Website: apple
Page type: payment
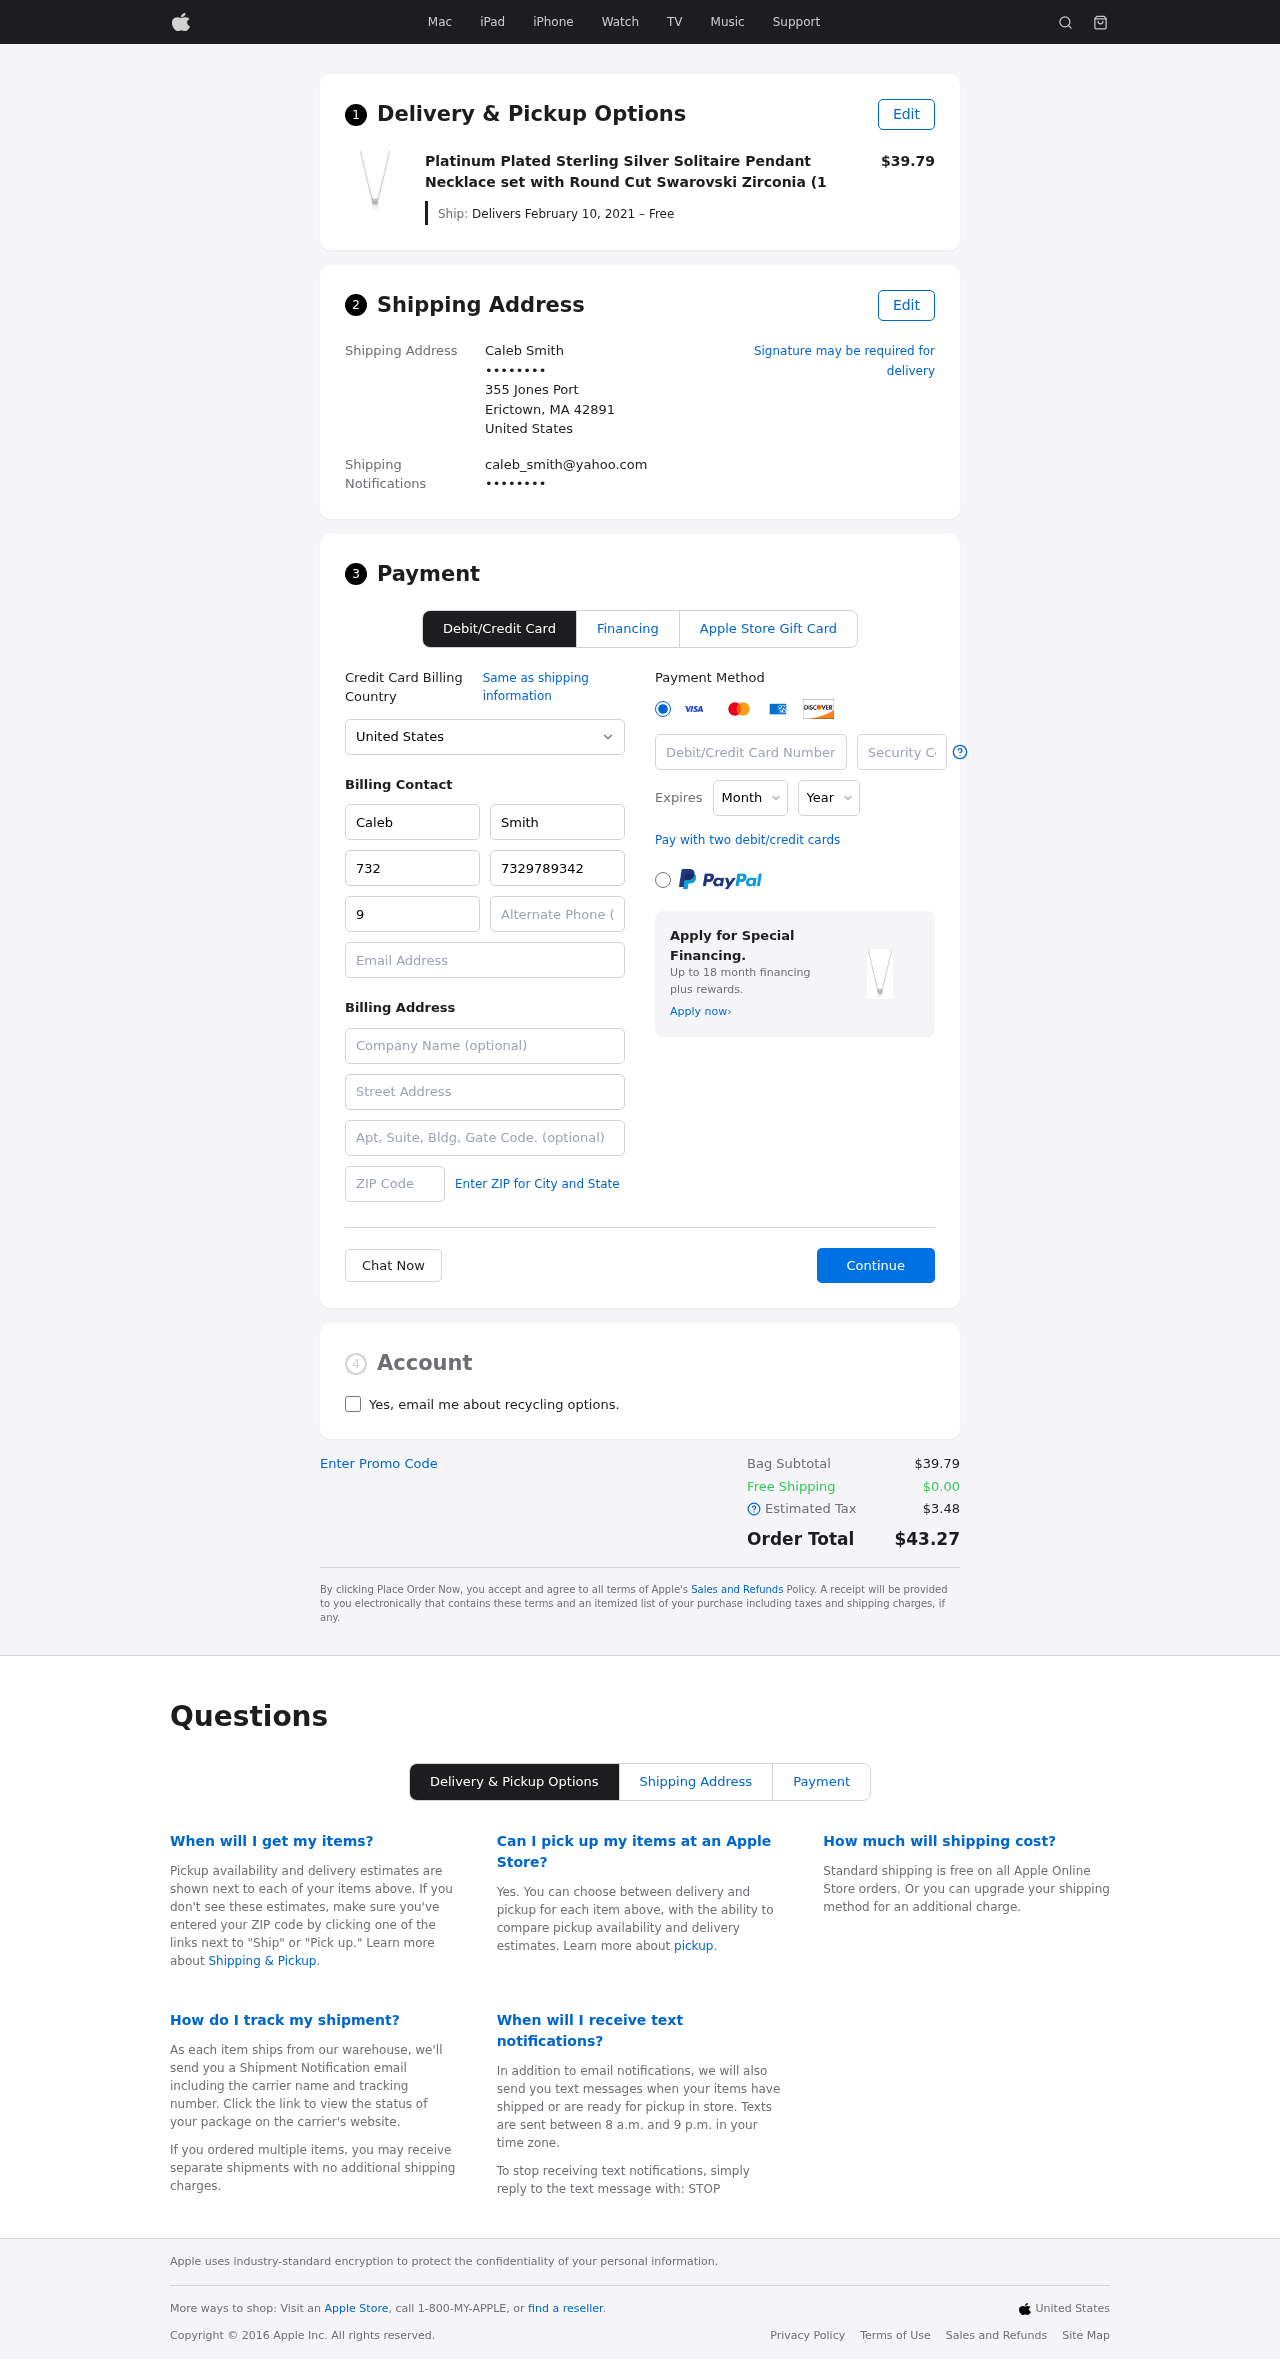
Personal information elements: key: PII_CARD_CVV
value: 367
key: PII_CARD_EXPIRY_MONTH
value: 02
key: PII_CARD_EXPIRY_YEAR
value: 28
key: PII_CARD_NUMBER
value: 2258 6837 2397 8290
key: PII_CITY_STATE_ZIP
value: Erictown, MA 42891
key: PII_COUNTRY
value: United States
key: PII_EMAIL
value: caleb_smith@yahoo.com
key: PII_EMAIL2
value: caleb_smith@yahoo.com
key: PII_FIRSTNAME
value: Caleb
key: PII_FULLNAME
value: Caleb Smith
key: PII_LASTNAME
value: Smith
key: PII_PHONE3
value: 7329789342
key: PII_PHONE_ALT
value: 9562412845
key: PII_PHONE_ALT_AREA
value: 956
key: PII_PHONE_AREA
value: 732
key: PII_SECURITY_CODE
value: AL01
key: PII_STREET
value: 355 Jones Port
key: PII_PHONE
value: ••••••••
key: PII_PHONE2
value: ••••••••
Product elements: key: PRODUCT1_NAME
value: Platinum Plated Sterling Silver Solitaire Pendant Necklace set with Round Cut Swarovski Zirconia (1
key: PRODUCT1_PRICE
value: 39.79
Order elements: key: ORDER_DELIVERY_DATE
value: Delivers February 10, 2021 – Free
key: ORDER_SUBTOTAL
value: $39.79
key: ORDER_SHIPPING_COST
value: $0.00
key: ORDER_TAX
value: $3.48
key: ORDER_TOTAL
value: $43.27